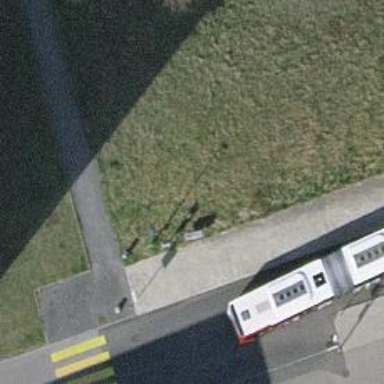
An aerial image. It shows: Platform for public transport is situated by the road.